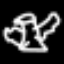
Label: angel